Interaction volume radius: 10 \u00c5
Interaction volume height: 15 \u00c5
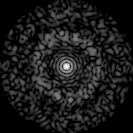
Disorder parameter: 0.8284